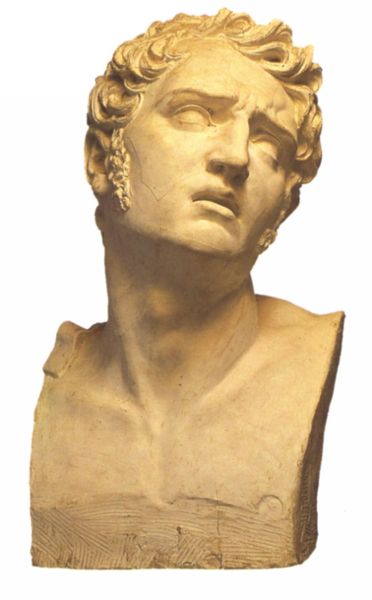
Titel: Der Schmerz
Künstler: Pierre-Jean David d’Angers
Schlagwörter: dunkel, gott, kopf, mann, nackt, schatten, haar, hell, licht, marmor, mund, nase, stirn, blick, bart, augen, falten, stein, hals, porträt, haare, augenbrauen, kinn, lippen, locke, locken, ohren, skulptur, brauen, büste, plastik, augenbraue, oberkörper, backenbart, denker, koteletten, kopie, kotletten, kurz, rom, jüngling, männlich, schmerz, versonnen, griechenland, sinnend, römisch, riss, bartlos, leidend, armlos, höcker, nasenhöcker, kotelette, lpcken, kotteleten